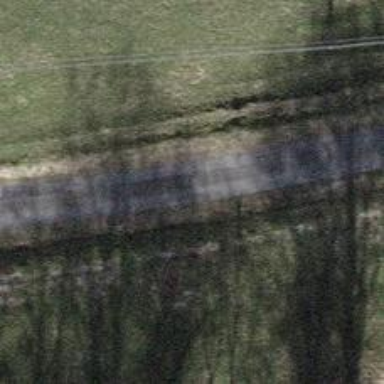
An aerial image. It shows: Unclassified road.